Interaction volume radius: 5 \u00c5
Interaction volume height: 15 \u00c5
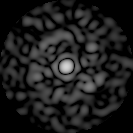
Disorder parameter: 0.844